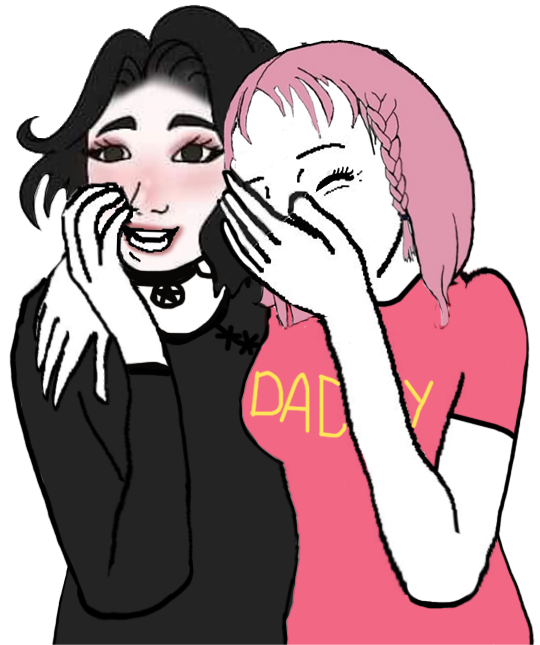
Label: 5_Doomer_Girl